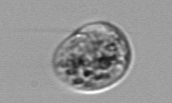
Label: Amoeba